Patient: sex M, age 61
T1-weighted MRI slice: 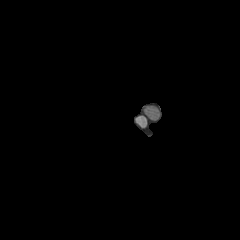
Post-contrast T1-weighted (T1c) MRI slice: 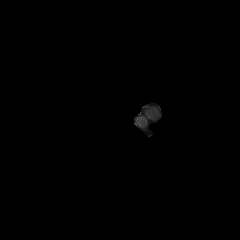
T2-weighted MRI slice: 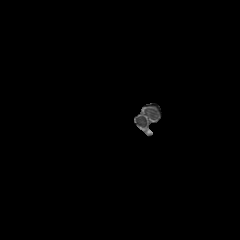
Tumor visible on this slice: no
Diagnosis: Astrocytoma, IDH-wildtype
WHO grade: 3